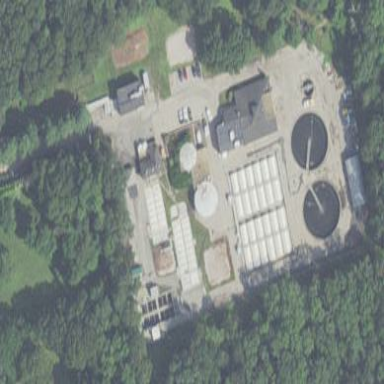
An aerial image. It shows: View of wastewater plant.